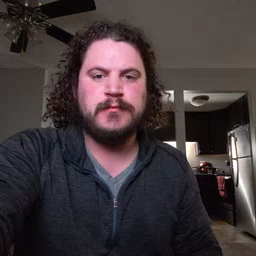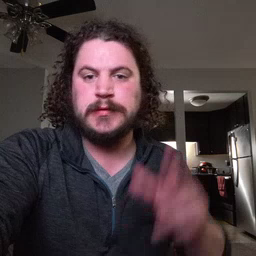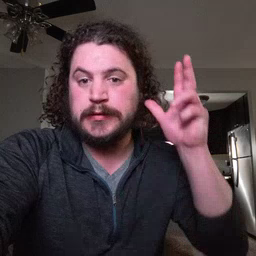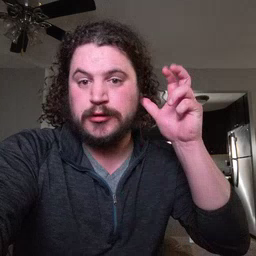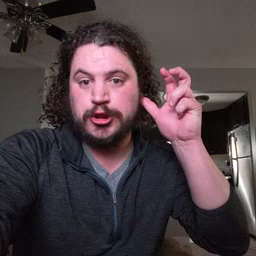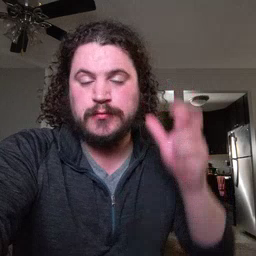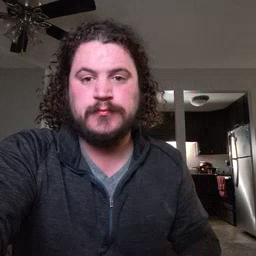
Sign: hear